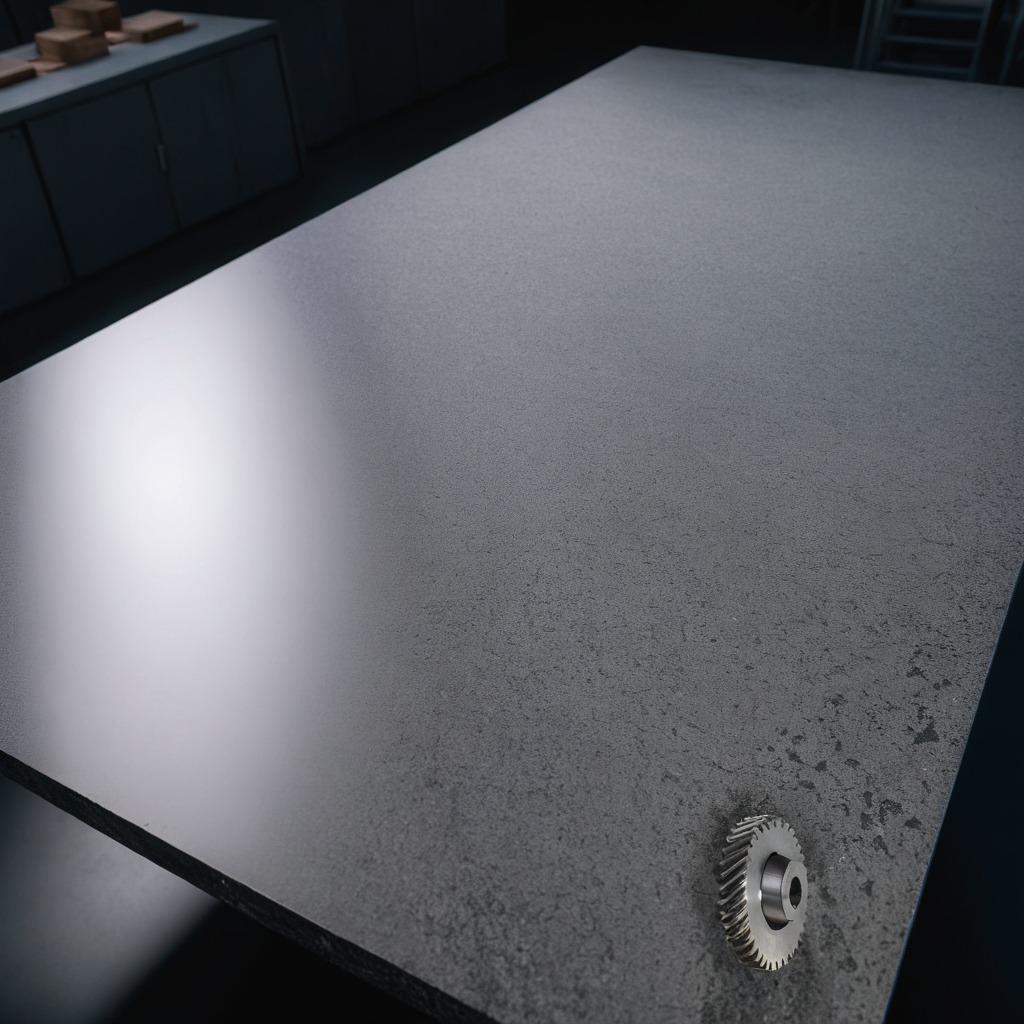
A steel gear with teeth is lying on a clean granite table inside a workshop at night dim ambient light soft shadows worn but